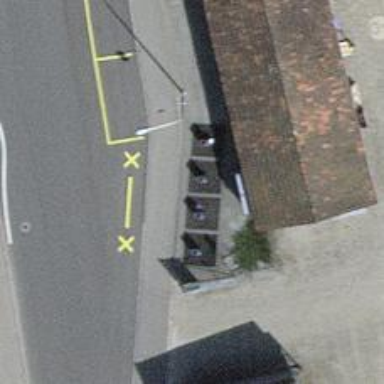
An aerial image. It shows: Recycling container at amenity designated for recycling.